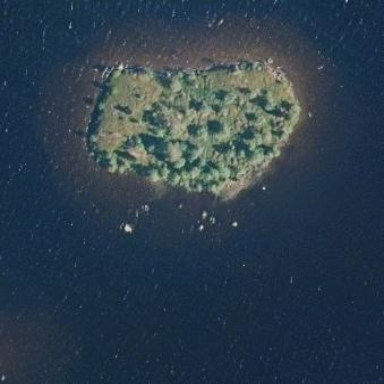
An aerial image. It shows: Islet.